Interaction volume radius: 5 \u00c5
Interaction volume height: 20 \u00c5
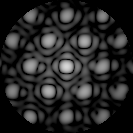
Disorder parameter: 0.1963